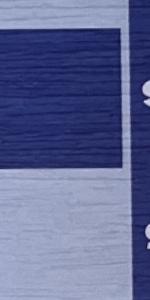
Label: Empty